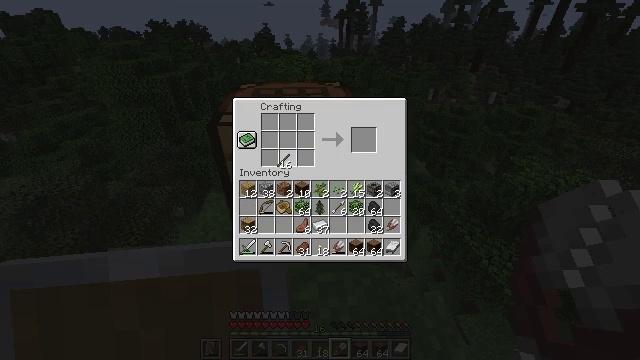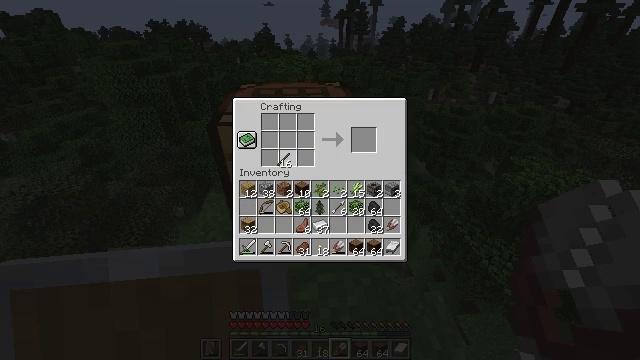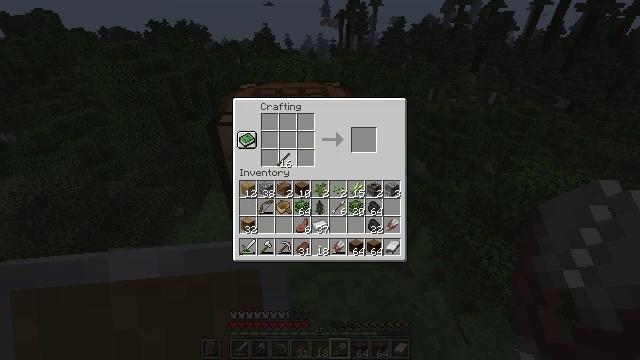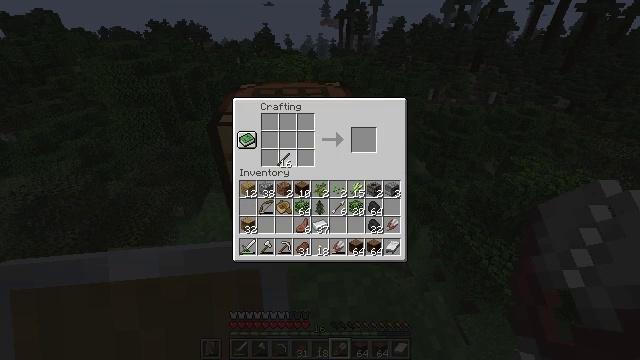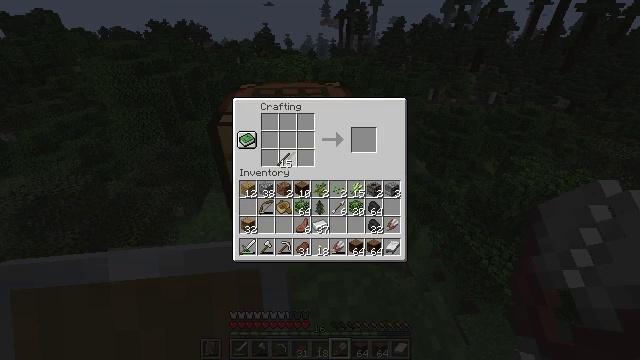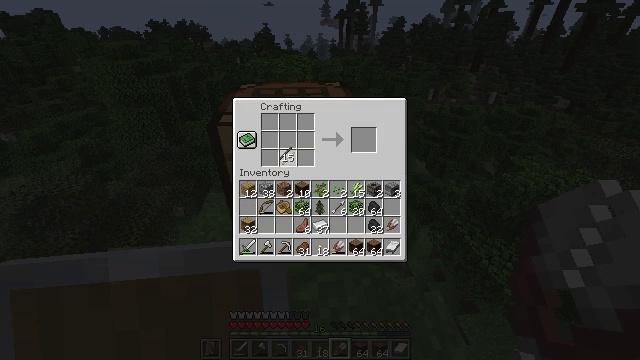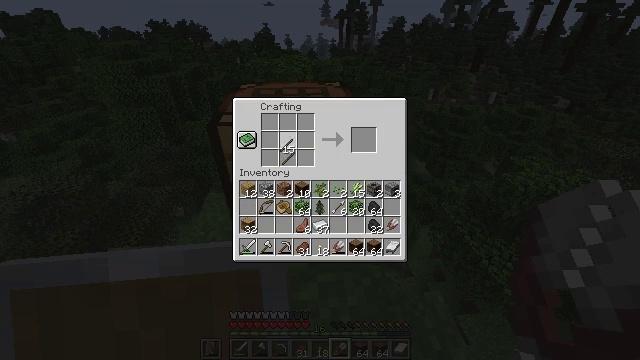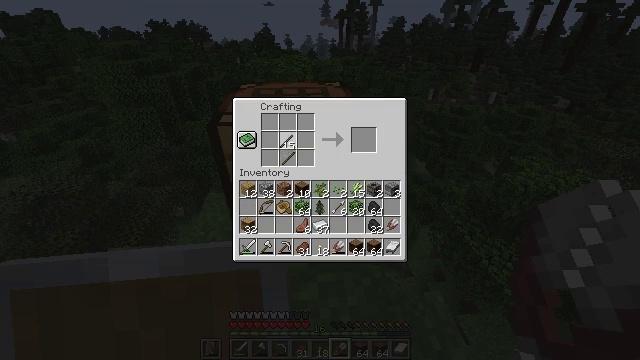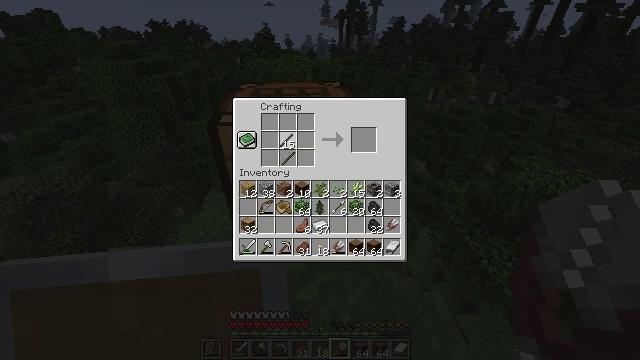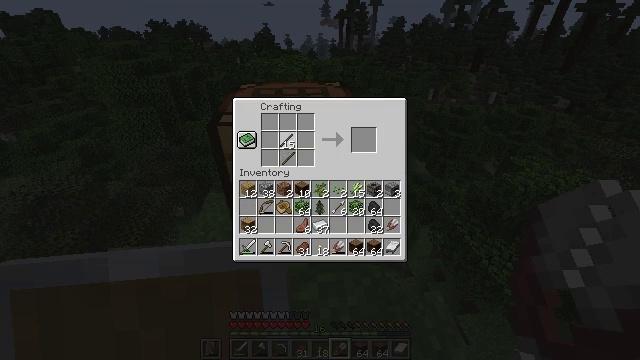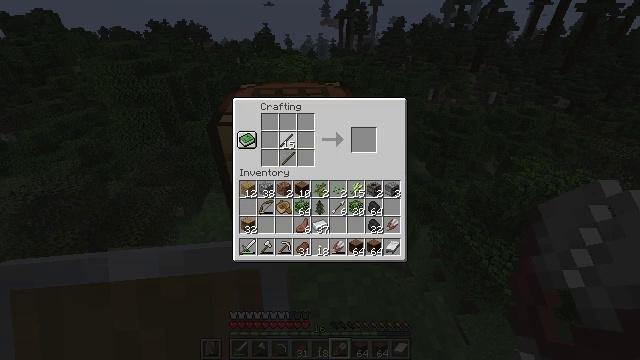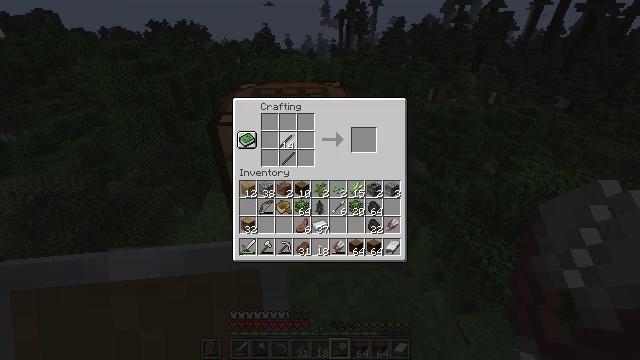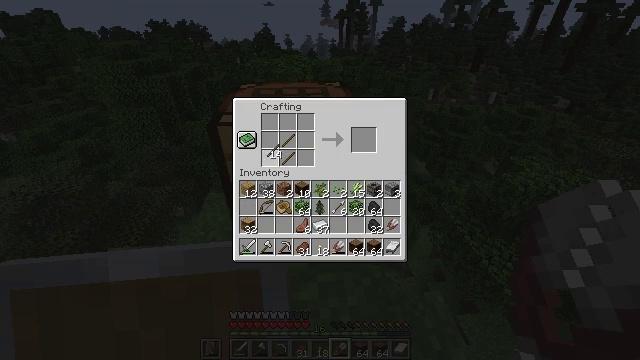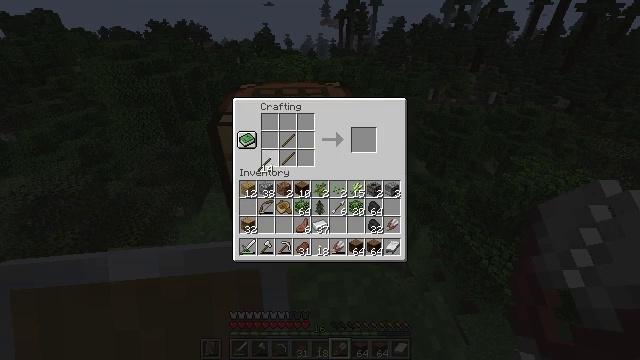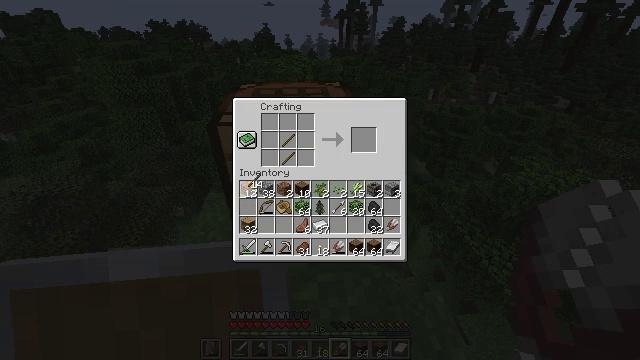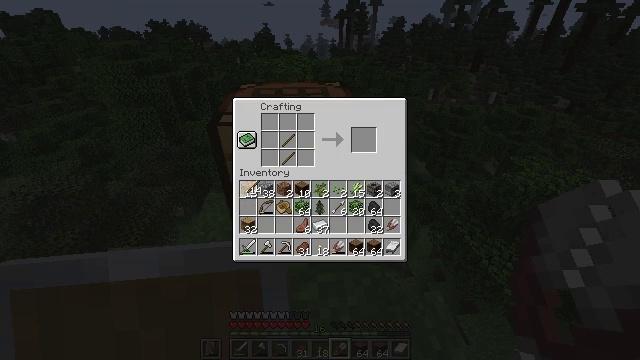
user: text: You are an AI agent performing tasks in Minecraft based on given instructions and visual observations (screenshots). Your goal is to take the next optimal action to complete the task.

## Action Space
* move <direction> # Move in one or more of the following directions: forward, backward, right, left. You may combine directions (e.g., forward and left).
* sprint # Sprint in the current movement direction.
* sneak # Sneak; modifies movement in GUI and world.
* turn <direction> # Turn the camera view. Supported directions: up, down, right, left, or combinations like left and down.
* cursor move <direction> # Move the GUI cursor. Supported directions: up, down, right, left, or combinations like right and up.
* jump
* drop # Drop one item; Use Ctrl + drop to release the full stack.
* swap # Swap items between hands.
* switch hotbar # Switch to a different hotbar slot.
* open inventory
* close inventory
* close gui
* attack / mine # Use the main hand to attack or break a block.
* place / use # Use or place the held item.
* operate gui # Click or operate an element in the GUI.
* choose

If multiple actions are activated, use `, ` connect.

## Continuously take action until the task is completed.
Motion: motion action
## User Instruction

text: Open a crafting table to craft an iron shovel.
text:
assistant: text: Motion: no_op
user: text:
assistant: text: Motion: choose
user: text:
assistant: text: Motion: choose
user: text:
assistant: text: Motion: no_op
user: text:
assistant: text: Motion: no_op
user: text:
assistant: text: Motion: cursor move up
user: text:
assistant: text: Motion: no_op
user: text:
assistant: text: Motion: no_op
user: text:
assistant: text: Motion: choose
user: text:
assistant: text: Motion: choose
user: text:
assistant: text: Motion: no_op
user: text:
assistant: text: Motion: cursor move left and down
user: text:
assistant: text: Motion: cursor move left and down
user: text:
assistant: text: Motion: cursor move left and down
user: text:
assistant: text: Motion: no_op
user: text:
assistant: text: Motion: no_op
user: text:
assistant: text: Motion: no_op
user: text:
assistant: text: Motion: no_op
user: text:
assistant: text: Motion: no_op
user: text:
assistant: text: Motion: no_op
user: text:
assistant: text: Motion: no_op
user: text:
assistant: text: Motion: operate gui
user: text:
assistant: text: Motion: operate gui
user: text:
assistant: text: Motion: no_op
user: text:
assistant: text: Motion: no_op
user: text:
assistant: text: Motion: cursor move right
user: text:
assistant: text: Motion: cursor move right and down
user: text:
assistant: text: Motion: cursor move right
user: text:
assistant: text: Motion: no_op
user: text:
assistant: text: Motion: no_op